Question: I'm using ARC with xCode 4.6 and I'm getting a memory leak when trying to access the '.notes' property of an 'EKEvent' to assign to a string in 'cellForRowAtIndexPath'.
The funny thing is, the leak never appears until I toggle a "paid/unpaid" button in any cell, which does not call 'cellForRowAtIndexPath', although both methods need access to the singleton which holds my arrays of 'EKEvents'.
According to Instruments, the leak is happening because of this line:
'''
eventNotes = [NSString stringWithFormat:@"%@", [currentEvent notes]];
'''

'eventNotes' is an 'ivar' I declared in my .h file.
I've tried the following using both an 'ivar' and creating a new instance variable on the fly, and nothing seems to work:
'''
NSString *eventNotes = [NSString stringWithFormat:@"%@", [currentEvent notes]];
eventNotes = [currentEvent notes];
eventNotes = currentEvent.notes;
NSString *eventNotes = [currentEvent notes];
NSString *eventNotes = currentEvent.notes;
NSString *eventNotes = [NSString stringWithString:[currentEvent notes]];
NSString *eventNotes = [NSString stringWithString:currentEvent.notes];
eventNotes = [NSString stringWithString:currentEvent.notes];
'''
The list goes on, here is my cellForRowAtIndexPathCode, where the leak is happening.
I'm completely new to memory management so please! be descriptive.
'''
- (UITableViewCell *)tableView:(UITableView *)tableView cellForRowAtIndexPath:(NSIndexPath *)indexPath{
//Custom Cell...
UTATableViewCell *cell = [tableView dequeueReusableCellWithIdentifier:@"cell"];
cell.backgroundView = [[UIImageView alloc] initWithImage:[UIImage imageNamed:@"tableviewCell.png"]];
cell.textLabel.backgroundColor = [UIColor clearColor];
cell.detailTextLabel.backgroundColor = [UIColor clearColor];
//reset cell view attributes
cell.paidButton.tag = 1;
[cell.paidButton setAlpha:1.0f];
[cell.paidButton setSelected:NO];
[cell.paidButton setEnabled:YES];
cell.title.tag = 2;
cell.title.text = NULL;
cell.subtitle.tag = 3;
cell.subtitle.text = NULL;
[cell.paidButton addTarget:self action:@selector(togglePaid:) forControlEvents:UIControlEventTouchUpInside];
if ([_yearSwitcher selectedSegmentIndex] == 0) {
//lastYearsUTAEvents is an MSMutable array and a property of sharedEventData, which is a singleton class...
NSMutableArray *currentArray = [sharedEventData.lastYearsUTAEvents objectAtIndex:indexPath.section];
EKEvent *currentEvent = [currentArray objectAtIndex:indexPath.row];
NSDate *date = [currentEvent startDate];
NSDateFormatter *dateFormatter = [[NSDateFormatter alloc] init];
[dateFormatter setDateStyle:NSDateFormatterMediumStyle];
[dateFormatter setTimeStyle:NSDateFormatterNoStyle];
NSString *dateString = [dateFormatter stringFromDate:date];
cell.title.text = dateString;
-leak---> eventNotes = [NSString stringWithFormat:@"%@", [currentEvent notes]];
if ([eventNotes rangeOfString:@" - Paid"].location != NSNotFound) {
cell.subtitle.text = [eventNotes stringByReplacingOccurrencesOfString:@" - Paid" withString:@""];
[cell.paidButton setSelected:YES];
} else {
cell.subtitle.text = eventNotes;
[cell.paidButton setSelected:NO];
}
} else {
// same as above but different array....
}
return cell;
'''
}
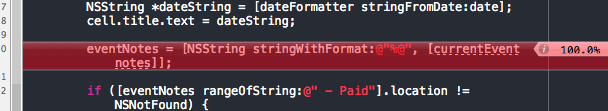
Answer: .
I fetched events from the calendar and stored them in an 'NSMutableArray'called 'lastYearsUTAEvents' (which is a property of a singleton class).
When accessing an event in the array, I had to use a cast it in order to prevent the memory leak for some reason. So instead of:
'''
NSMutableArray *currentArray = [sharedEventData.lastYearsUTAEvents objectAtIndex:indexPath.section];
EKEvent *currentEvent = [currentArray objectAtIndex:indexPath.row];
'''
I cast the object as an while grabbing it out of the array, and nothing is leaking now. (I also optimized the previous 2 lines of code into 1):
'''
EKEvent *currentEvent = (EKEvent *)[[sharedEventData.thisYearsUTAEvents objectAtIndex:indexPath.section] objectAtIndex:indexPath.row];
'''
At first, I was confused about even being able to change the '.notes' property at all because in the <URL> it saves over the existing one since there is no replace method for saving an event. Only Save and Remove.
On top of all the confusion, '.notes' isn't even a property of an 'EKEvent'. It's a property of <URL>.
Hope this helps someone in the future...